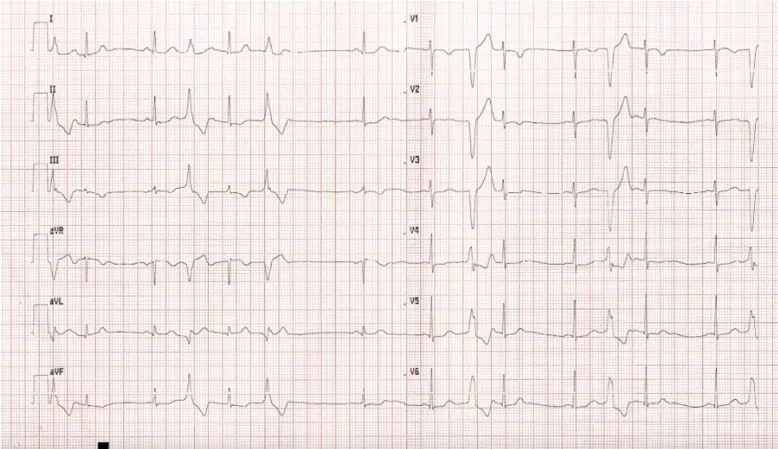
A 12-lead ECG showing ventricular premature contractions with right ventricular outflow tract morphology forming a ventricular bigeminy.
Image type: electrography (ekg)